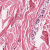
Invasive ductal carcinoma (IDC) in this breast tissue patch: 0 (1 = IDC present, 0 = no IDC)